Question: I am trying to replicate the Navigation Buttons which exist within the ASP.NET Site:
<URL>

As you can see for an onClick Event the background of the Tab changes to white and the Text changes from Blue to Black. There is also a top left and right border applied to the Tab for an onClick. Also on the Hover the underline for the Button's Hyperlink appears.
I tried to replicate as much as I could with Firebug, but Im missing some things. For example in my Fiddle the Button's Hyperlink remains underlined.
Im also very unclear about the Click Event within the JQuery and how this is changing the background color from blue to white, and how the border is applied.
if anyone could improve upon this I would really appreciate it.
Here is what I have so far: <URL>
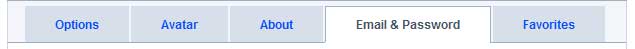
Answer: I don't have access to the page but if you look at the CSS it should be pretty straight forward to see what they are doing. A great way to do this is to use Chrome and then when you right click on an item you can say "Inspect Element" and it will show you the CSS classes that are applied to the element/link.
To remove the underline on a hyperlink look at CSS's <URL>.
Usually to change the color of a button with jQuery, the easiest way is to use the .click() method and then to add a <URL> to the object.
'''
$('a#my_link').click(function(){
$(a#my_link.active).removeClass('active');
$(this).addClass('active');
... do other stuff
}
'''
<URL>
Notes about what I did:
- '.common-heading-tabs a'- - - -
There are some other improvements you could do on '.common-heading-tabs a' and '.common-heading-tabs', but that's outside the scope of this question. I would suggest going through W3School's lessons on CSS to get a better idea of what is available so you aren't having to copy and paste so much compiled CSS from sites. IMHO. :)